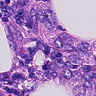
Metastatic tissue present: yes